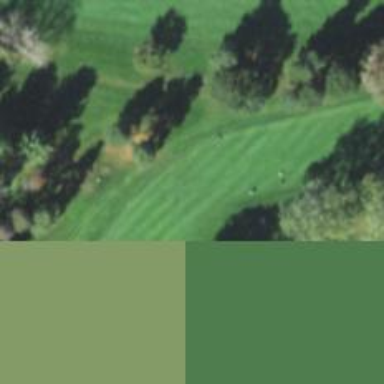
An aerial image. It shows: View of golf hole.